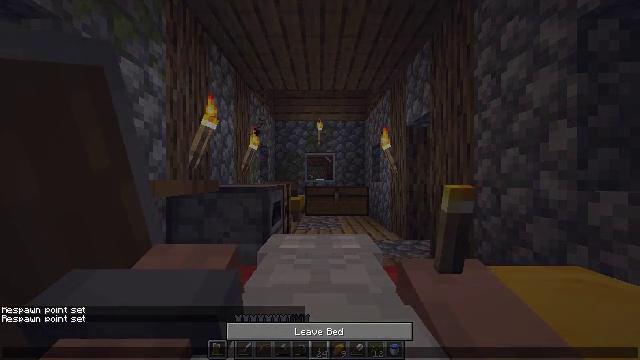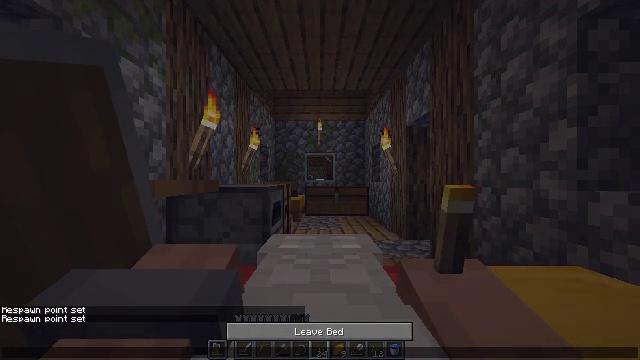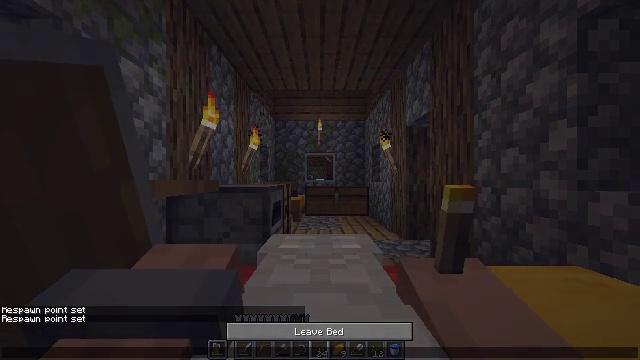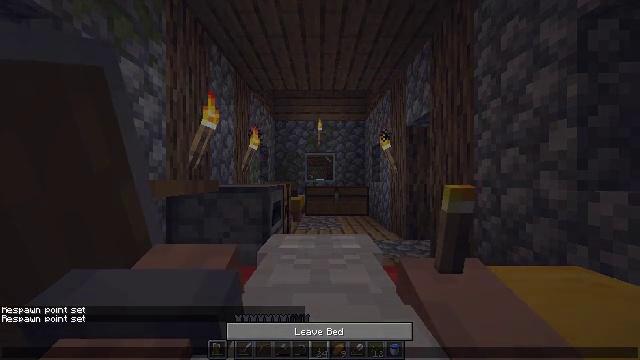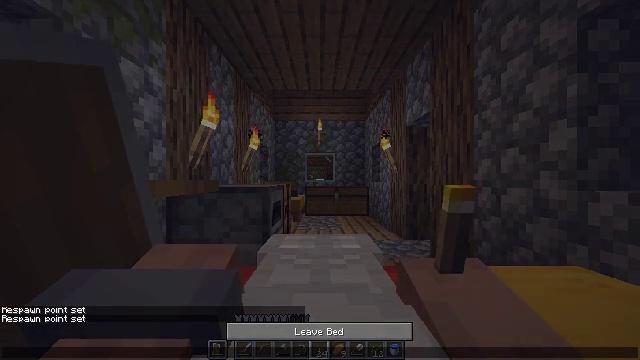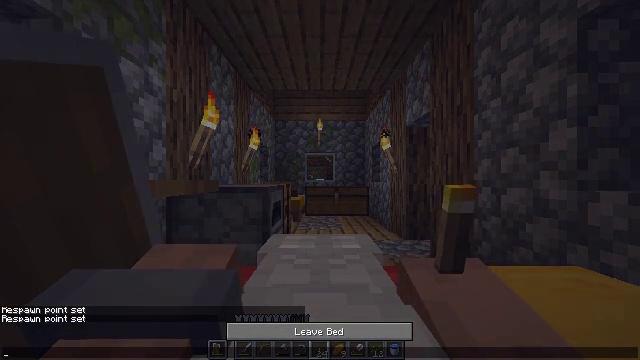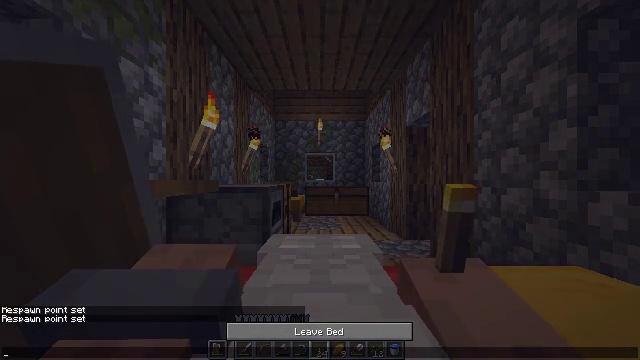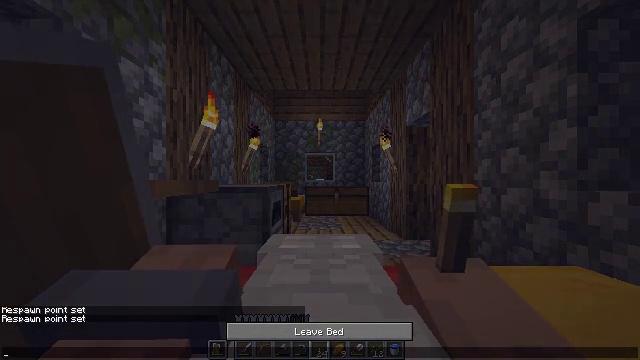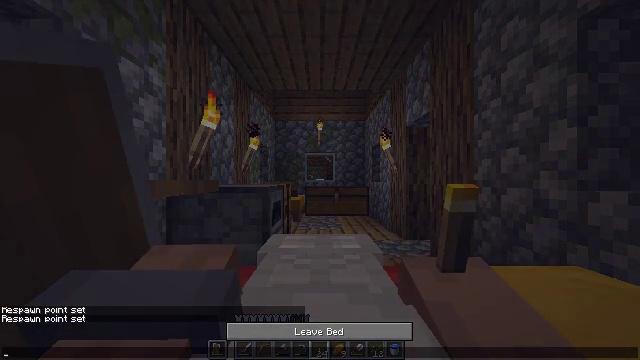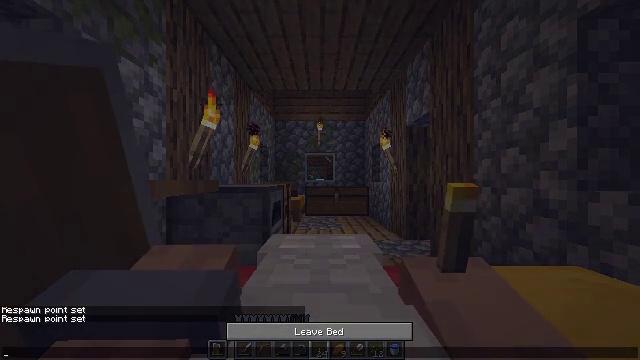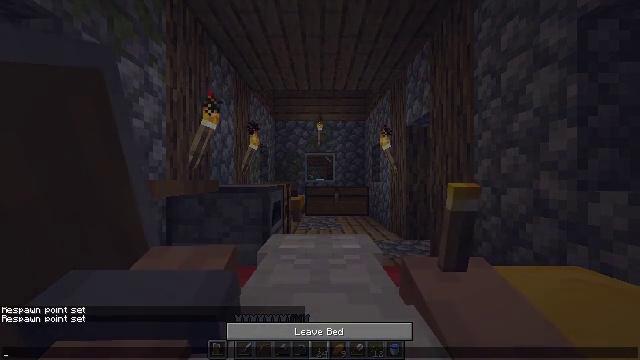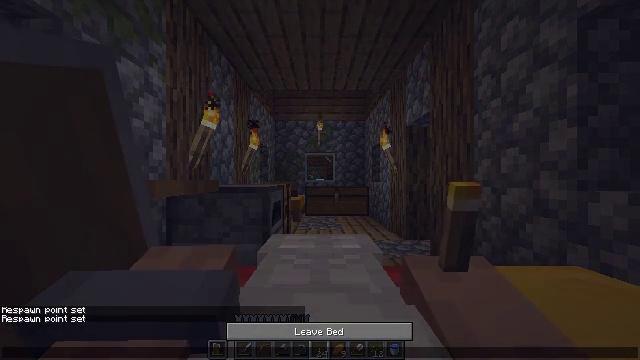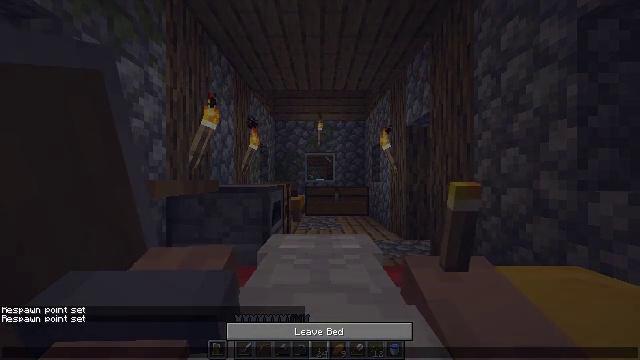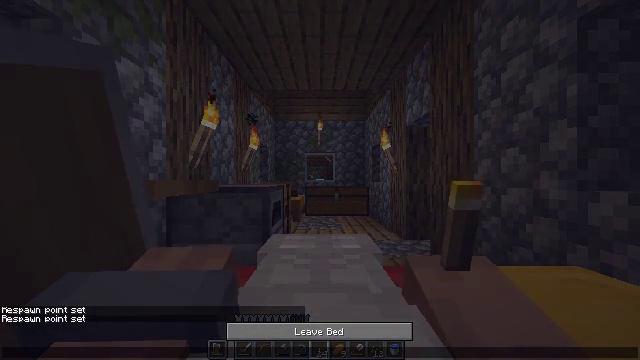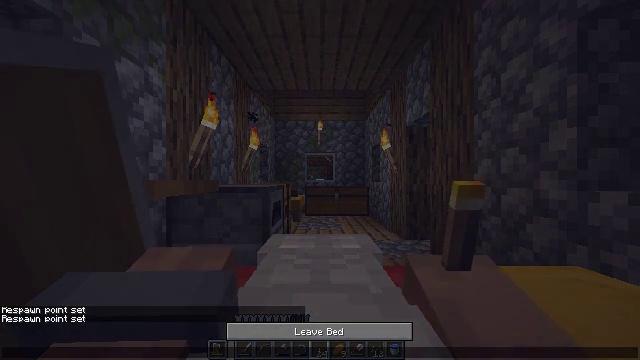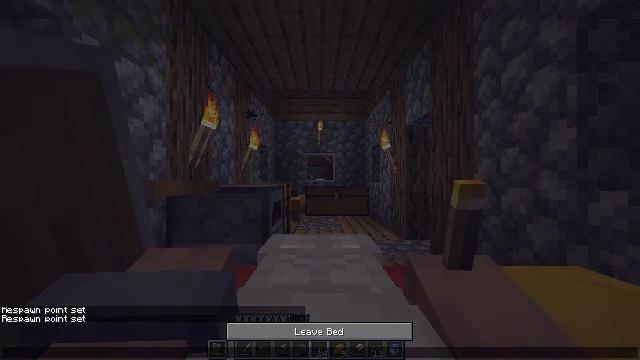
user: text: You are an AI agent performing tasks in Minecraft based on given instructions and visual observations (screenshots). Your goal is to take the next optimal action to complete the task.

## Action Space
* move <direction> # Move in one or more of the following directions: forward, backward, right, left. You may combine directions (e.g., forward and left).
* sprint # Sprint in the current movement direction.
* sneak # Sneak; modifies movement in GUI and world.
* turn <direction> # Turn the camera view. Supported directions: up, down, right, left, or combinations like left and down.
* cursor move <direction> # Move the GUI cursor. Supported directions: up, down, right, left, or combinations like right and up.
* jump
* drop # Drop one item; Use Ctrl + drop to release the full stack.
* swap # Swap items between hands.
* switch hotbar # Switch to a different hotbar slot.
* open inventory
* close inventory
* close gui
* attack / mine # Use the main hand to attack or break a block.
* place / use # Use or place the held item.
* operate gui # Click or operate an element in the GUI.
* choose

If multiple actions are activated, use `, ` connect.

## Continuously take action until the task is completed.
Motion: motion action
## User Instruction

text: Use the crafting table to create a gray bed.
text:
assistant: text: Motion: no_op
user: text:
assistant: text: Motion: no_op
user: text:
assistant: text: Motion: no_op
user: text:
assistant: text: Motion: no_op
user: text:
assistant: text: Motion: no_op
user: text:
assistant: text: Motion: no_op
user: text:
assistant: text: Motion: no_op
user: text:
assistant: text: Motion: no_op
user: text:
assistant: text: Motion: no_op
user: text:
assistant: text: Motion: no_op
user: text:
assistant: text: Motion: no_op
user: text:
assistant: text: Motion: no_op
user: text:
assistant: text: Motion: no_op
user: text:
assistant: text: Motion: no_op
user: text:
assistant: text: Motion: no_op
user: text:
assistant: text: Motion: no_op
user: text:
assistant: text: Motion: no_op
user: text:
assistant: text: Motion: no_op
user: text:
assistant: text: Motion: no_op
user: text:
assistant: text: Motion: no_op
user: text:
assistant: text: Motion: no_op
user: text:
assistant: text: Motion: no_op
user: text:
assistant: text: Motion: no_op
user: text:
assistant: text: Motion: no_op
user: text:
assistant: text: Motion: no_op
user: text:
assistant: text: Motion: no_op
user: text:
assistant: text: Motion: no_op
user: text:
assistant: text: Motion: no_op
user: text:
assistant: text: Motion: no_op
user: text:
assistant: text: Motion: no_op